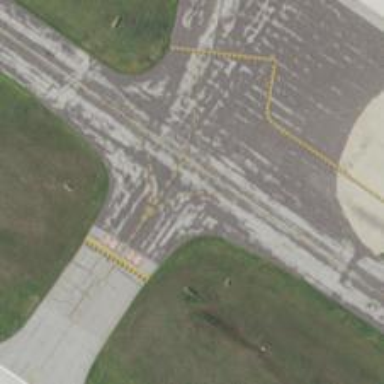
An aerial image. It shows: Image of taxiway at airport.